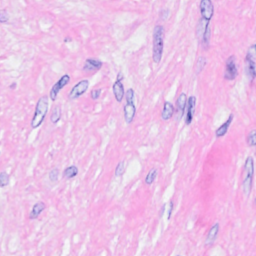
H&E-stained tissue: Breast